Question: My issue is that i need have. I need to achieve this programmatically.
So for mac os x an application icon should have these sizes:

I have 10 images. Each one i placed a badge in the right corner, the placement and position of this badge does not scale. So i 10 different images.
How to make a ICNS out of this?
I thought to use sips, however sips only takes one file and it does all the scalings: <URL>
Is there a way to make '/usr/bin/sips' take my 10 images and make a icns out of it? If sips cant do it is there any other way?
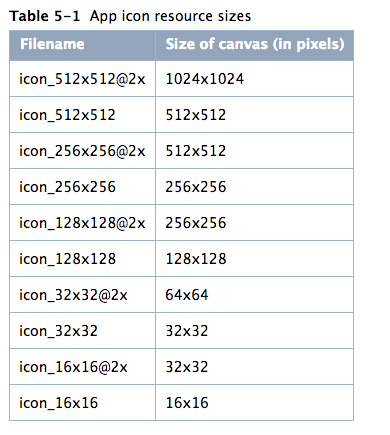
Answer: If you want to use 'iconutil', you can do that. At least on my 10.9.5 system, it's part of the base OS. It's not a special install, like developer tools. You can verify that using:
'''
pkgutil --file-info /usr/bin/iconutil
'''
Here, that outputs:
'''
volume: /
path: /usr/bin/iconutil
pkgid: com.apple.pkg.BSD
pkg-version: 10.9.0.1.<PHONE>
install-time: <PHONE>
uid: 0
gid: 0
mode: 755
'''
The important part is the pkgid. It's part of the BSD package, which is part of the base OS.
That said, it's not hard to write a bit of code to do this.
You can use the CGDestination API. Create a destination using 'CGImageDestinationCreateWithURL()'. For the 'type', pass 'kUTTypeAppleICNS'.
Given that you want to add images from individual files, it's probably easiest to create a 'CGImageSource' for each using 'CGImageSourceCreateWithURL()'. Then, you can directly add an image from the source to the destination using 'CGImageDestinationAddImageFromSource()'. Don't forget to 'CFRelease()' each source after you've added its image to the destination.
Then, call 'CGImageDestinationFinalize()' to have the destination write out the image to the URL. Then, 'CFRelease()' the destination.
If each of the source images has the proper DPI set, this will be copied over intact to the destination. If the source images don't have the proper DPI set, you can override it by passing a dictionary of properties to 'CGImageDestinationAddImageFromSource()'. Include the keys 'kCGImagePropertyDPIHeight' and 'kCGImagePropertyDPIWidth', each with a corresponding value of a 'CFNumber' object with the desired DPI. For a normal-resolution icon, use 72 DPI. For a high-resolution (@2x) icon, use 144 DPI.
---
Creating ICNS files can also be done using the old IconFamily API, but it's a bit hairy. Also, it doesn't support high-resolution icons.
First, you create a handle (pointer-to-pointer-to-resizable-buffer) for the icon family:
'''
IconFamilyHandle iconFamily = (IconFamilyHandle)NewHandle(0);
'''
Then, for each image size (16, 32, 128, 256, and 512), you create a handle for a raw bitmap of the image data. The bitmap should be 32 bits per pixel, 8 bits per component, ARGB non-premultiplied data with no padding.
'''
int size = /* 16, 32, 128, 256, or 512 */;
Handle handle = NewHandle(size * size * 4);
// fill handle with image data; buffer pointer is *handle
'''
Then, you add that handle to the icon family with a call like:
'''
SetIconFamilyData(iconFamily, kIconServices16PixelDataARGB, handle);
'''
For the other sizes, replace the "16" in 'kIconServices16PixelDataARGB' with the appropriate value.
Then, you write the icon family handle's data out to file. A pointer to the data is obtained by simply dereferencing the handle (i.e. '*iconFamily'). Its size is obtained by calling 'GetHandleSize((Handle)iconFamily)'.
Dispose of any handles you created along the way by calling 'DisposeHandle()'.